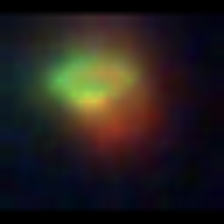
Taxon: NanoPlankton
Group: Other